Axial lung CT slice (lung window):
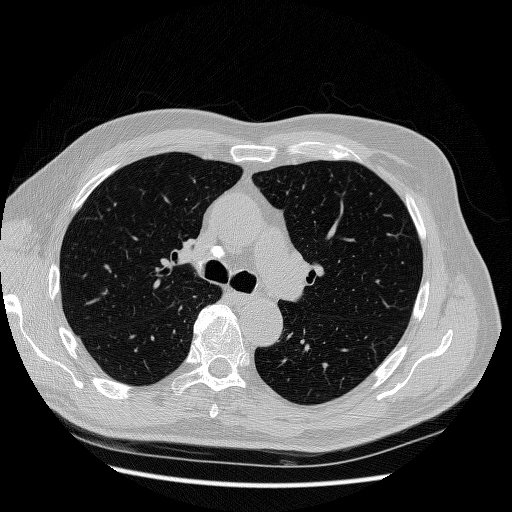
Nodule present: no